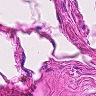
Metastatic tissue present: no